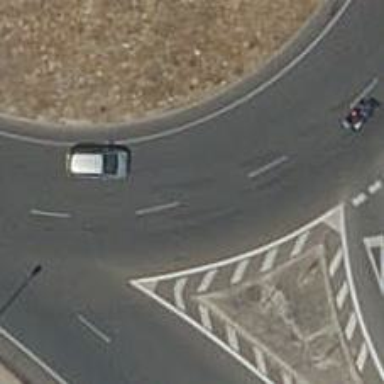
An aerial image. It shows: Primary highway with asphalt surface leading to roundabout.